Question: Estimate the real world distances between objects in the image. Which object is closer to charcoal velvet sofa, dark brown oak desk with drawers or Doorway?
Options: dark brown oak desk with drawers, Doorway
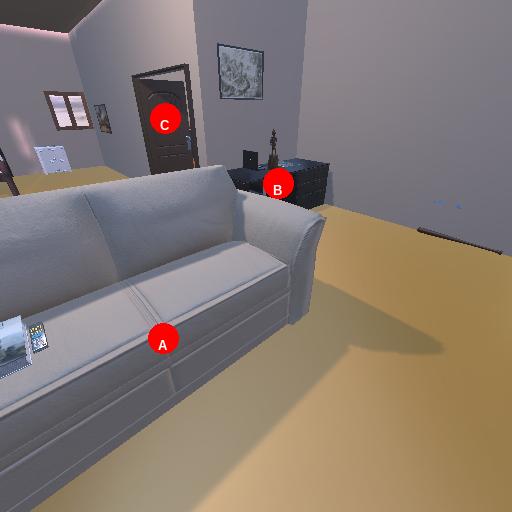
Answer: dark brown oak desk with drawers